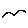
Label: bird